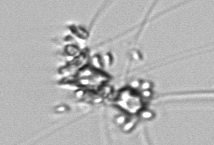
Label: Chaetoceros_didymus_TAG_external_flagellate